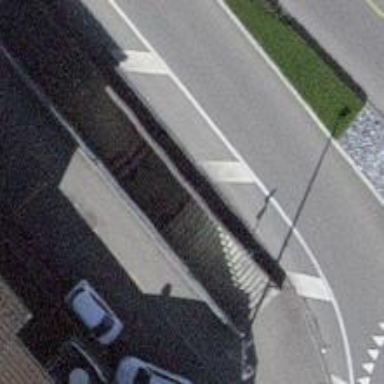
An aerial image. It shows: Set of steps on the road with adjacent ramp.